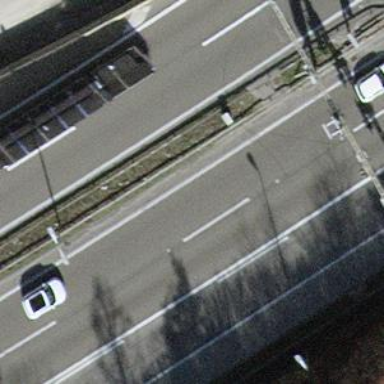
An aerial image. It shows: Asphalt motorway.